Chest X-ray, PA view. Patient: 48 years old, sex M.
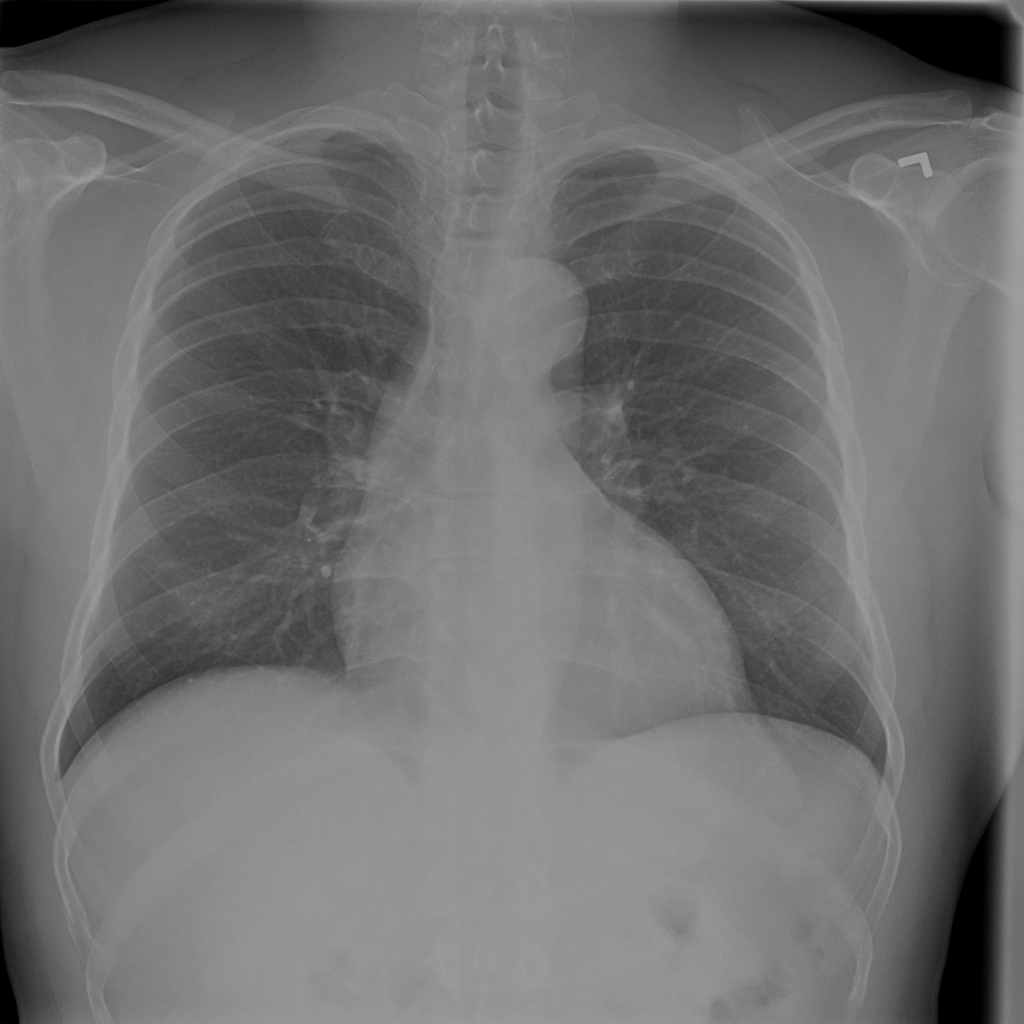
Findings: No Finding